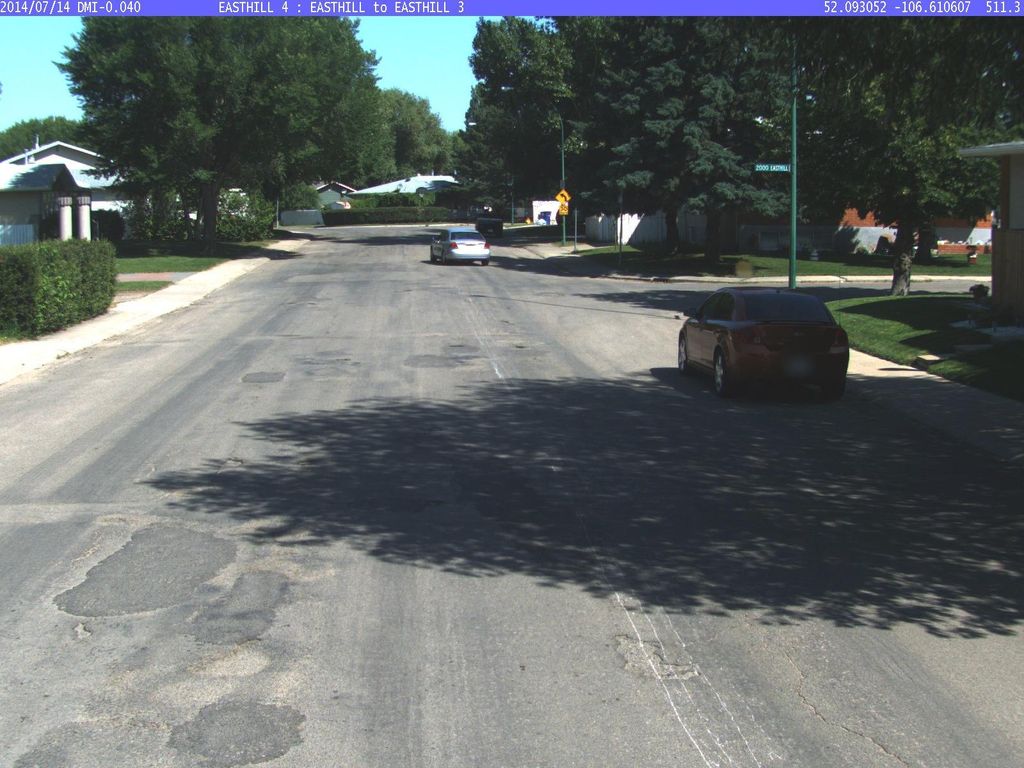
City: saskatoon